Question: I want to make a tool for a game server that will read the connect/disconnect logs and present them in a visually appealing way.
The effect I am looking for is similar to this mock-up (Excuse the 'Programmer Art')
Here is my image:

Where the coloured bars show the time the user was connected to the server.
<URL> is the closest I've come to a viable solution for an in-browser solution.
Simile, Mashi, Verite and a few others seem a bit too complex for what I want.
Are there any scripts that can do what I need?
Has anyone any experience with this kind of thing?
Would it be better to build one? If so, how? (I'm totally open to learning)
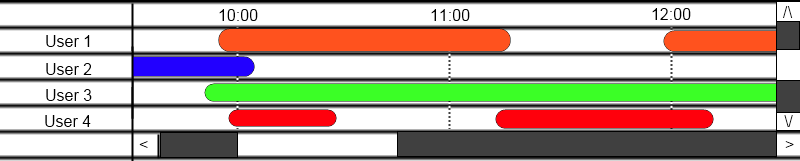
Answer: <URL> seems to be very close to what I want.
<URL> is an example that seems to fulfill my requirements.